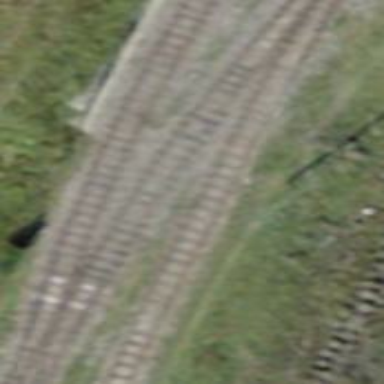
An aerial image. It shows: Narrow-gauge preserved railway siding.